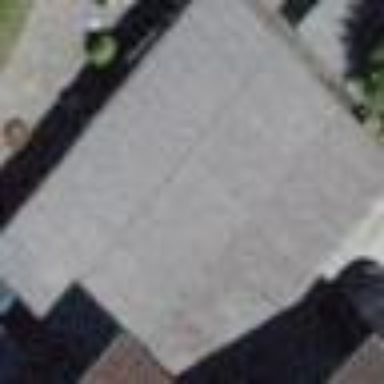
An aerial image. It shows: Garage building.